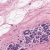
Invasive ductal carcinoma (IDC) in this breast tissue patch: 0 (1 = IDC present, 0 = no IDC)